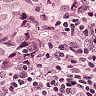
Metastatic tissue present: yes